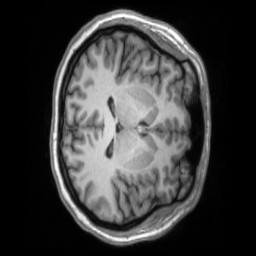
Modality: T1w
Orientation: axial
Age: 30
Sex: female
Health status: ill
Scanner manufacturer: siemens
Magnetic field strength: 3 T
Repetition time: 2.2 s
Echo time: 0.00157 s